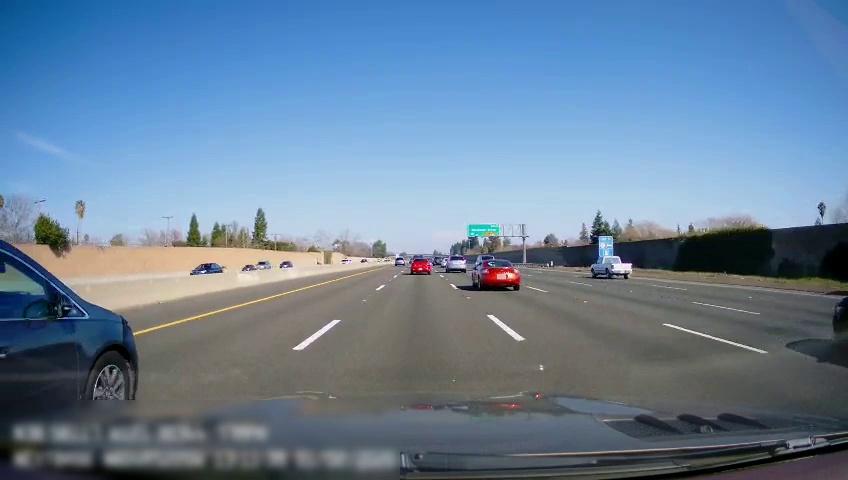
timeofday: Day
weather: Sunny
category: Drivable Space
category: Vehicles | Car
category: Vehicles | Car
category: Vehicles | Car
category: Vehicles | Car
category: Vehicles | SUV
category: Vehicles | Car
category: Vehicles | Car
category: Vehicles | Car
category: Vehicles | SUV
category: Vehicles | SUV
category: Vehicles | Van
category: Vehicles | Car
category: Vehicles | Truck
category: Vehicles | Car
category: Vehicles | SUV
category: Vehicles | Car
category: Lanes | Alternate Lane
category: Lanes | Current Lane
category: Lanes | Current Lane
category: Lanes | Alternate Lane
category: Lanes | Alternate Lane
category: Lanes | Alternate Lane
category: Lanes | Alternate Lane
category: Traffic | Signs